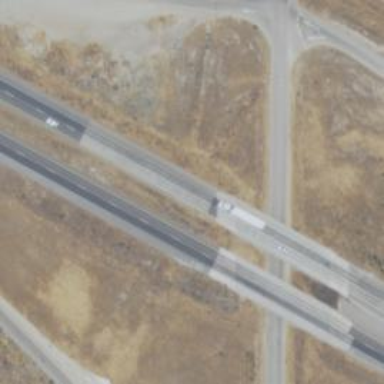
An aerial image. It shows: Viaduct bridge over motorway.